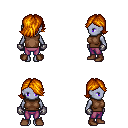
a pixel art fantasy rpg character, female body template, dark elf, purple skin, brown sleeveless shirt, magenta pants, dark blonde swoop hairstyle, metal gloves, brown shoes, four views (front, back, left, right), 2x2 character sprite sheet, small pixel art, hard edges, no anti-aliasing